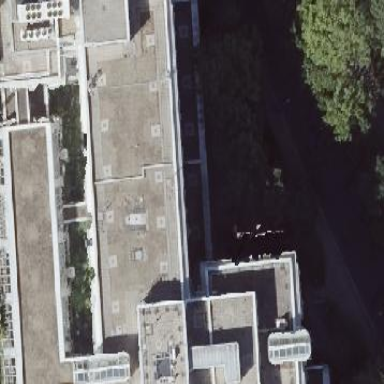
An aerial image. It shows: Part of building is shown in the image.